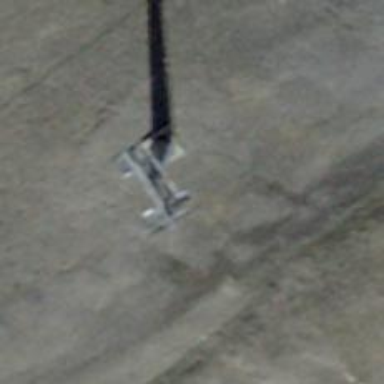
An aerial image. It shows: Pylon used for aerialway.